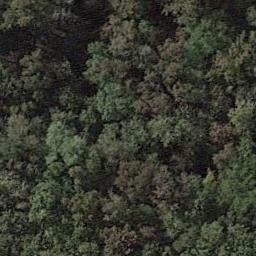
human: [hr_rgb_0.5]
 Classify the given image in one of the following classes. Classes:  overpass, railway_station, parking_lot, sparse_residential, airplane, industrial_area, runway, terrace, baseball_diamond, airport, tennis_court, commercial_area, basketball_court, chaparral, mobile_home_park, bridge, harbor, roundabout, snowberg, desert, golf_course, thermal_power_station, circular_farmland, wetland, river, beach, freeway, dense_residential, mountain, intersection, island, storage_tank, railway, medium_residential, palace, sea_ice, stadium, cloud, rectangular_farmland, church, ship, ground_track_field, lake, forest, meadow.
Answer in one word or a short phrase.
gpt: forest